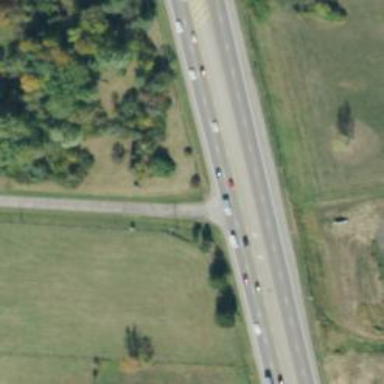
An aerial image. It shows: Asphalt road designated as trunk highway.